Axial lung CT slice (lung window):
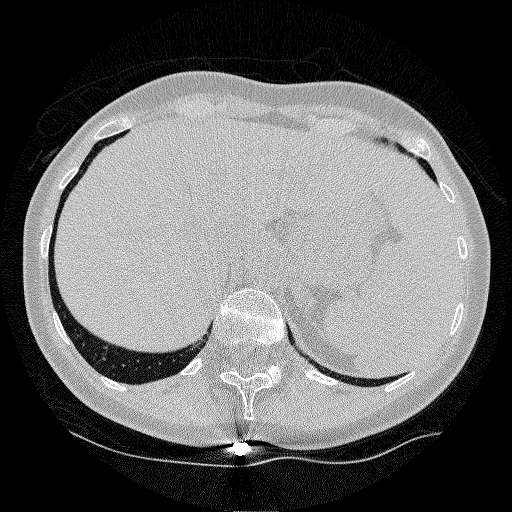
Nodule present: no